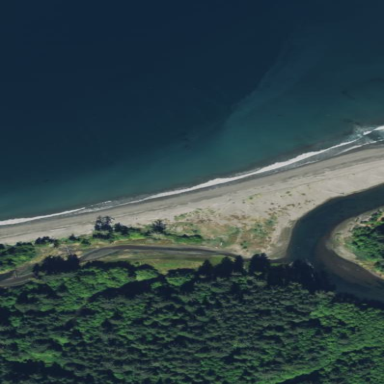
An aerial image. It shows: Scenic beach with natural beauty.